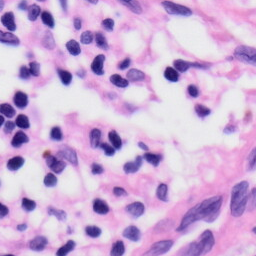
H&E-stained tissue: Skin